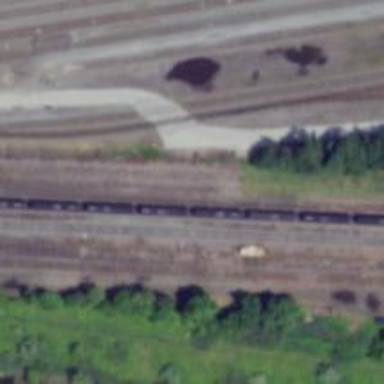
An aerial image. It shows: Disused railway yard.